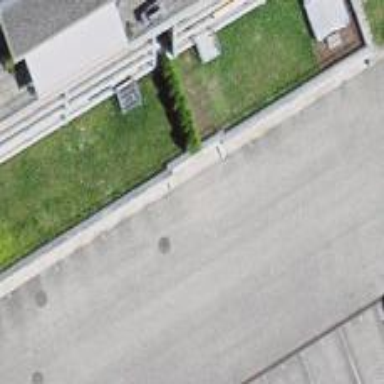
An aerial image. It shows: Group of garages.